Breast ultrasound image
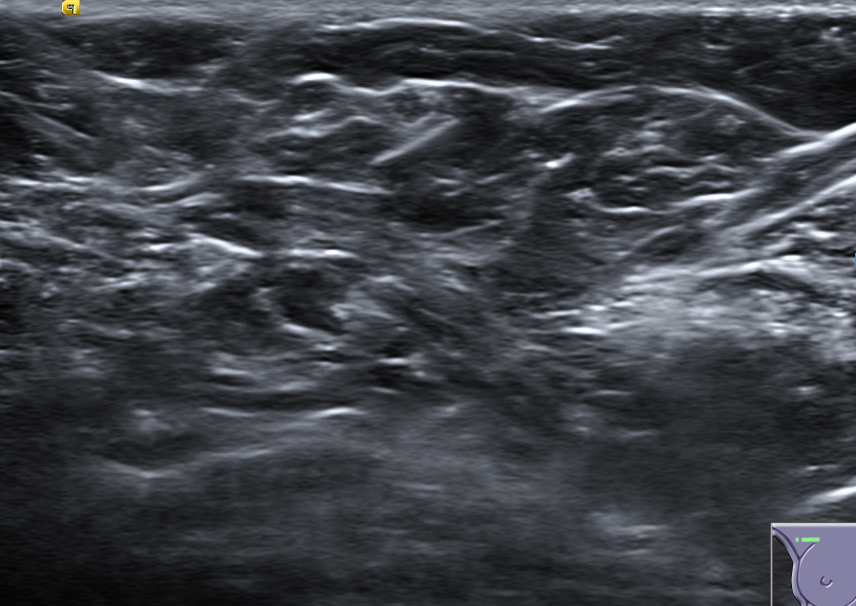
Diagnosis: normal